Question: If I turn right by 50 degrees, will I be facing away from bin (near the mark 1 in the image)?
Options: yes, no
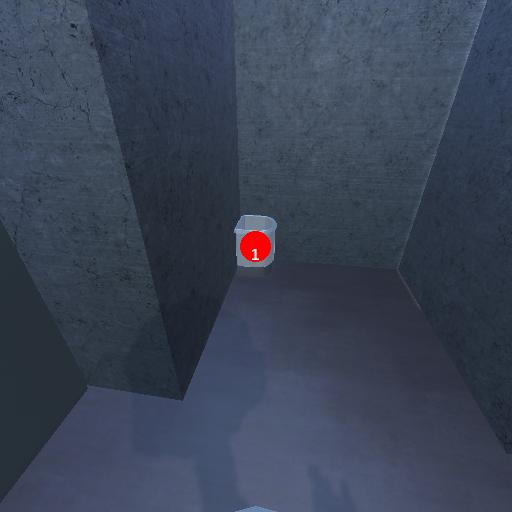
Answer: yes